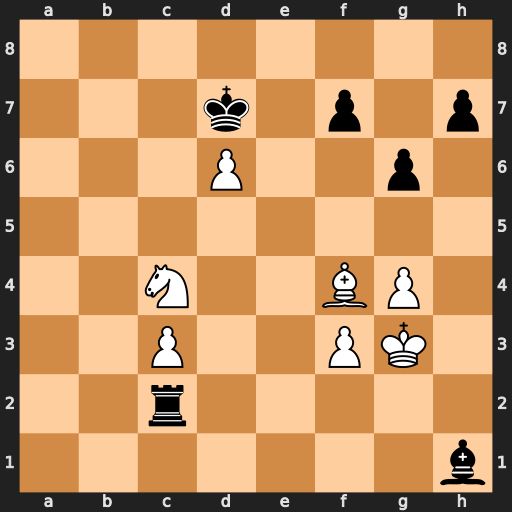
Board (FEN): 8/3k1p1p/3P2p1/8/2N2BP1/2P2PK1/2r5/7b
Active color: w
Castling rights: -
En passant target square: -
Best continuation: Nb6+ Kc6 d7